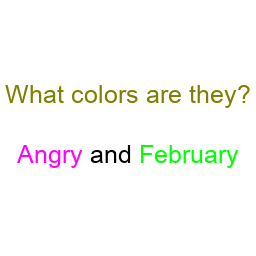
Color: magenta, lime
Background color: white
Question text color: olive